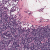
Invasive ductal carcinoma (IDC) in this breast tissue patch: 0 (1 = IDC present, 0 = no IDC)